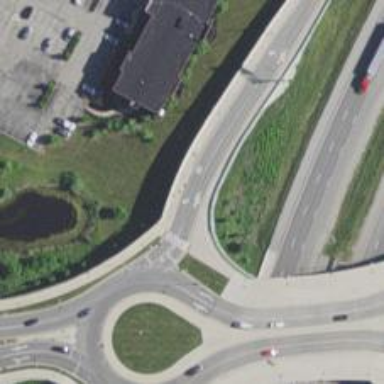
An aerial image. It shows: Offramp on motorway link.